Aerial crown-view tile of a tropical tree (Barro Colorado Island, Panama), acquired 20250915:
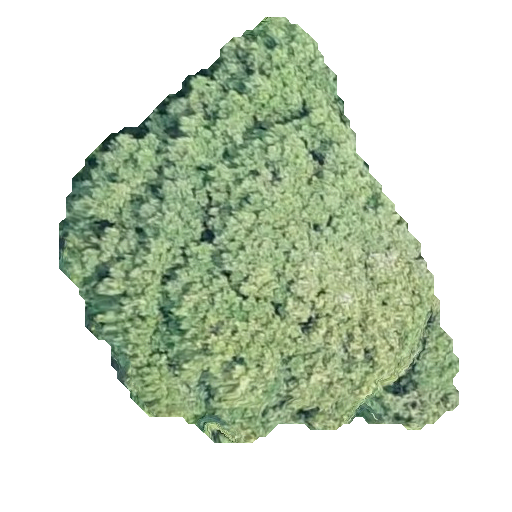
Species: Prioria copaifera
GBIF accepted scientific name: Prioria copaifera
Crown area: 160.103 m²